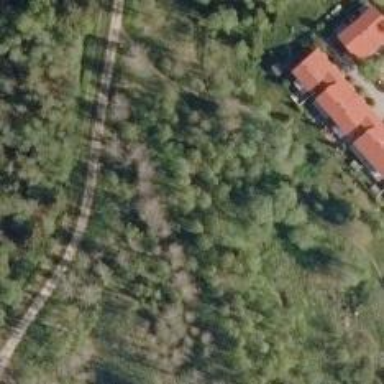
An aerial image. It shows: Path.